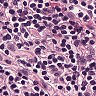
Metastatic tissue present: no